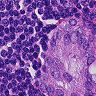
Metastatic tissue present: yes